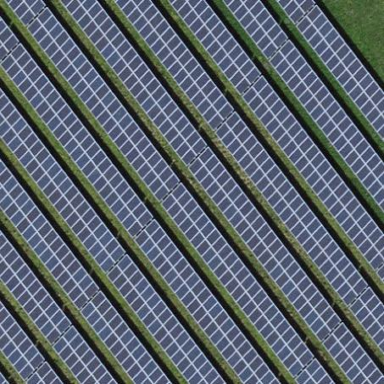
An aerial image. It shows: Solar power generator using photovoltaic panels.